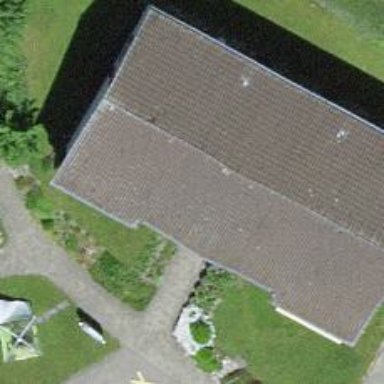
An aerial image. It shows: Residential building.